Question: I'm having a really wierd issue. I assign to my DataGridView a list of entities as a DataSource. I create some columns in runtime, and then, for each Row in the DataGridView, I complete the values of that new columns base on some values of some columns of the row.
The code works fine, because I'm displaying that same DataGridView in other forms. But in this new UserControl, it seems that it's not showing any values on that new columns.
The wierd thing, is that the values are actually there, because when I do the foreach row loop, I have some acumulators int objects that shows the values in a textbox, and the values are correct.
I used a try and catch to see if something was wrong, but everything is fine.
I attached an image of what I'm getting.

Those two highlighted textboxes are the one that acummulates the values of those two columns..
As I said, the same code is working fine in other forms. Just in case, this UserControl is added to a panel in a form.
This is the code I use for the DataGridView:
'''
public void Actualizar_grilla_prestamos()
{
dgv_Prestamos.DataSource = null;
dgv_Prestamos.Columns.Clear();
dgv_Prestamos.DataSource = lista_prestamos;
dgv_Prestamos.RowHeadersVisible = false;
//Agregar columna cuotas restantes
DataGridViewColumn cuotas_restantes = new DataGridViewColumn();
{
cuotas_restantes.HeaderText = "C. Rest.";
cuotas_restantes.Name = "cuotas_restantes";
cuotas_restantes.AutoSizeMode = DataGridViewAutoSizeColumnMode.DisplayedCells;
cuotas_restantes.CellTemplate = new DataGridViewTextBoxCell();
cuotas_restantes.ToolTipText = "Cantidad de cuotas restantes por cobrar";
}
dgv_Prestamos.Columns.Add(cuotas_restantes);
//Agregar columna tipo de tasa
DataGridViewColumn tipo_tasa = new DataGridViewColumn();
{
tipo_tasa.HeaderText = "Tipo tasa";
tipo_tasa.Name = "tipo_tasa";
tipo_tasa.AutoSizeMode = DataGridViewAutoSizeColumnMode.DisplayedCells;
tipo_tasa.CellTemplate = new DataGridViewTextBoxCell();
}
dgv_Prestamos.Columns.Add(tipo_tasa);
//Agregar columna garantes
DataGridViewColumn garantes = new DataGridViewColumn();
{
garantes.HeaderText = "Garantes";
garantes.Name = "garantes";
garantes.AutoSizeMode = DataGridViewAutoSizeColumnMode.DisplayedCells;
garantes.CellTemplate = new DataGridViewTextBoxCell();
}
dgv_Prestamos.Columns.Add(garantes);
dgv_Prestamos.Columns["garantes"].DisplayIndex = dgv_Prestamos.Columns["Cliente1"].Index;
//Agregar columna cuotas mora
DataGridViewColumn cuotas_mora = new DataGridViewColumn();
{
cuotas_mora.HeaderText = "C. Venc.";
cuotas_mora.Name = "cuotas_mora";
cuotas_mora.AutoSizeMode = DataGridViewAutoSizeColumnMode.DisplayedCells;
cuotas_mora.CellTemplate = new DataGridViewTextBoxCell();
cuotas_mora.ToolTipText = "Cantidad de cuotas vencidas";
}
dgv_Prestamos.Columns.Add(cuotas_mora);
int cant_total_cuotas_mora = 0;
int total_cuotas_restantes = 0;
foreach (DataGridViewRow r in dgv_Prestamos.Rows)
{
Estado_prestamo estado = (Estado_prestamo)dgv_Prestamos.Rows[r.Index].Cells["Estado_prestamo"].Value;
if (estado.id_estado_prestamo != 3)
{
var lista_cuotas = (System.Data.Objects.DataClasses.EntityCollection<Sistema_financiero.Cuota>)dgv_Prestamos.Rows[r.Index].Cells["Cuota"].Value;
dgv_Prestamos.Rows[r.Index].Cells["cuotas_mora"].Value = lista_cuotas.Where(x => x.pagada != true && x.fecha_vencimiento < DateTime.Now.Date).Count();
if (Convert.ToInt32(dgv_Prestamos.Rows[r.Index].Cells["cuotas_mora"].Value) > 0)
{
dgv_Prestamos.Rows[r.Index].Cells["cuotas_mora"].Style.ForeColor = Color.Red;
}
dgv_Prestamos.Rows[r.Index].Cells["cuotas_restantes"].Value = lista_cuotas.Where(x => x.pagada != true).Count();
}
else
{
dgv_Prestamos.Rows[r.Index].Cells["cuotas_mora"].Value = 0;
dgv_Prestamos.Rows[r.Index].Cells["cuotas_restantes"].Value = 0;
dgv_Prestamos.Rows[r.Index].Cells["cuotas_restantes"].Style.ForeColor = Color.Green;
}
if (Convert.ToBoolean(dgv_Prestamos.Rows[r.Index].Cells["tasa_fija"].Value) == true)
{
dgv_Prestamos.Rows[r.Index].Cells["tipo_tasa"].Value = "FIJA";
}
else
{
dgv_Prestamos.Rows[r.Index].Cells["tipo_tasa"].Value = "VARIABLE";
}
dgv_Prestamos.Rows[r.Index].Cells["garantes"].Value = ((System.Data.Objects.DataClasses.EntityCollection<Sistema_financiero.Cliente>)dgv_Prestamos.Rows[r.Index].Cells["Cliente1"].Value).Count;
cant_total_cuotas_mora = cant_total_cuotas_mora + Convert.ToInt32(dgv_Prestamos.Rows[r.Index].Cells["cuotas_mora"].Value);
total_cuotas_restantes = total_cuotas_restantes + Convert.ToInt32(dgv_Prestamos.Rows[r.Index].Cells["cuotas_restantes"].Value);
}
tbx_Cuotas_adeudadas_vencidas.Text = cant_total_cuotas_mora.ToString();
tbx_Total_cuotas_restantes.Text = total_cuotas_restantes.ToString();
//Agregar columna ver prestamo
DataGridViewImageColumn ver_prestamo = new DataGridViewImageColumn();
{
ver_prestamo.HeaderText = "";
ver_prestamo.Name = "ver_prestamo";
ver_prestamo.AutoSizeMode = DataGridViewAutoSizeColumnMode.DisplayedCells;
ver_prestamo.CellTemplate = new DataGridViewImageCell();
ver_prestamo.Image = Properties.Resources.eye_small_grid;
ver_prestamo.ToolTipText = "Ver prestamo";
}
dgv_Prestamos.Columns.Add(ver_prestamo);
dgv_Prestamos.Columns["ver_prestamo"].DisplayIndex = 0;
dgv_Prestamos.Columns["id_prestamo"].AutoSizeMode = DataGridViewAutoSizeColumnMode.DisplayedCells;
dgv_Prestamos.Columns["num_cuotas"].AutoSizeMode = DataGridViewAutoSizeColumnMode.DisplayedCells;
dgv_Prestamos.Columns["cuotas_mora"].AutoSizeMode = DataGridViewAutoSizeColumnMode.DisplayedCells;
dgv_Prestamos.Columns["cuotas_restantes"].AutoSizeMode = DataGridViewAutoSizeColumnMode.DisplayedCells;
dgv_Prestamos.Columns["importe"].AutoSizeMode = DataGridViewAutoSizeColumnMode.DisplayedCells;
dgv_Prestamos.Columns["Moneda"].AutoSizeMode = DataGridViewAutoSizeColumnMode.Fill;
dgv_Prestamos.Columns["Sistema_amortizacion"].AutoSizeMode = DataGridViewAutoSizeColumnMode.DisplayedCells;
dgv_Prestamos.Columns["cuotas_mora"].DisplayIndex = dgv_Prestamos.Columns["num_cuotas"].Index + 1;
dgv_Prestamos.Columns["cuotas_restantes"].DisplayIndex = dgv_Prestamos.Columns["num_cuotas"].Index + 1;
dgv_Prestamos.Columns["importe"].DisplayIndex = dgv_Prestamos.Columns["garantes"].DisplayIndex;
dgv_Prestamos.Columns["num_cuotas"].DisplayIndex = dgv_Prestamos.Columns["cuotas_restantes"].DisplayIndex;
dgv_Prestamos.Columns["Estado_prestamo"].DisplayIndex = dgv_Prestamos.Columns[dgv_Prestamos.Columns.Count - 1].Index;
dgv_Prestamos.Columns["Moneda"].DisplayIndex = dgv_Prestamos.Columns[dgv_Prestamos.Columns.Count - 2].Index;
dgv_Prestamos.Columns["tipo_tasa"].DisplayIndex = dgv_Prestamos.Columns["tasa_fija"].Index;
List<int> lista_columnas_visibles = new List<int> { dgv_Prestamos.Columns["Estado_prestamo"].Index, dgv_Prestamos.Columns["garantes"].Index, dgv_Prestamos.Columns["importe"].Index, dgv_Prestamos.Columns["Sistema_amortizacion"].Index, dgv_Prestamos.Columns["tipo_tasa"].Index, dgv_Prestamos.Columns["Moneda"].Index, dgv_Prestamos.Columns["id_prestamo"].Index, dgv_Prestamos.Columns["num_cuotas"].Index, dgv_Prestamos.Columns["cuotas_mora"].Index, dgv_Prestamos.Columns["cuotas_restantes"].Index, dgv_Prestamos.Columns["ver_prestamo"].Index };
Mostrar_ocultar_columnas(dgv_Prestamos, lista_columnas_visibles);
dgv_Prestamos.Columns["num_cuotas"].HeaderText = "Cuotas";
dgv_Prestamos.Columns["id_prestamo"].HeaderText = "No";
dgv_Prestamos.Columns["tasa_fija"].HeaderText = "Tipo tasa";
dgv_Prestamos.Columns["importe"].HeaderText = "Importe";
dgv_Prestamos.Columns["Estado_prestamo"].HeaderText = "Estado";
dgv_Prestamos.Columns["Sistema_amortizacion"].HeaderText = "Amortizacion";
dgv_Prestamos.Columns["importe"].DefaultCellStyle.Format = String.Format("$ ##0.##");
if (dgv_Prestamos.Columns["Moneda"].Width > 99)
{
dgv_Prestamos.Columns["Moneda"].AutoSizeMode = DataGridViewAutoSizeColumnMode.None;
dgv_Prestamos.Columns["Moneda"].Width = 99;
}
}
'''
You can see that the DataGridView has a column with an eye. If you click the eye, you can see that entity in another form. If you change the entity state in that form, it returns a value (borrado) with true if changes has been made, or false if no change has been made.
If changes were detected, then I call the above method again. Magically, it shows all that missing values!
'''
private void dgv_Prestamos_CellContentDoubleClick(object sender, DataGridViewCellEventArgs e)
{
if (e.RowIndex != -1)
{
if (e.ColumnIndex == dgv_Prestamos.Columns["ver_prestamo"].Index)
{
frm_Ver_Prestamo ver_prestamo = new frm_Ver_Prestamo();
ver_prestamo.prestamo_seleccionado = (Prestamo)dgv_Prestamos.Rows[e.RowIndex].DataBoundItem;
ver_prestamo.db = db;
ver_prestamo.ShowDialog();
if (ver_prestamo.borrado == true)
{
dgv_Prestamos.DataSource = null;
Cursor.Current = Cursors.WaitCursor;
Actualizar_grilla_prestamos();
Cursor.Current = Cursors.Default;
}
}
}
}
'''
ver_prestamo is the form that shows the entity. I don't know what make that work, the only difference is that I do a DataSource = null before. But I do that in the method anyways..
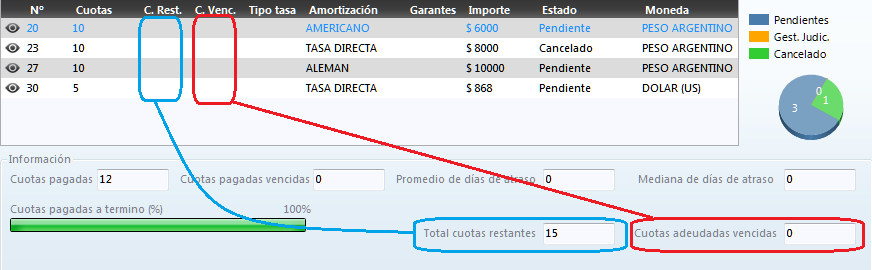
Answer: "Construct the grid, set the DataSource, then change the appearances in the DataBindingComplete event." - glace